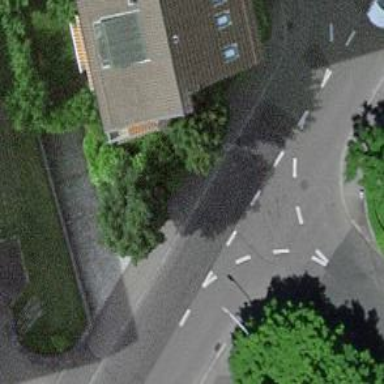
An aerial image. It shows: Kerb serving as barrier.